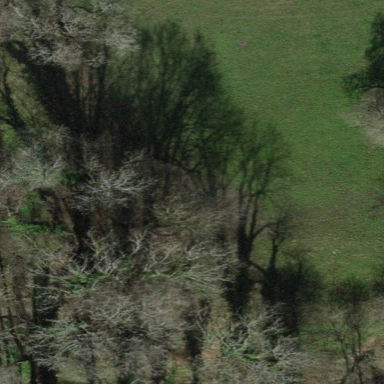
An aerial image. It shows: Forest with broadleaved trees that are deciduous.